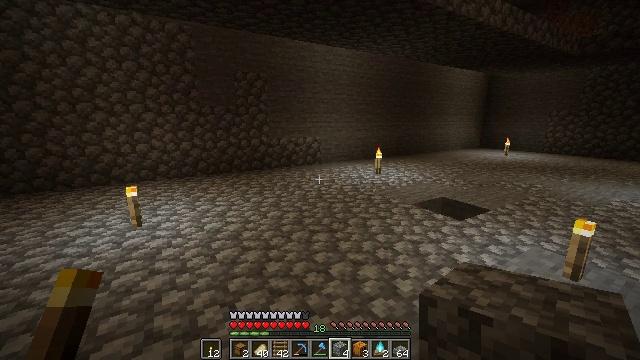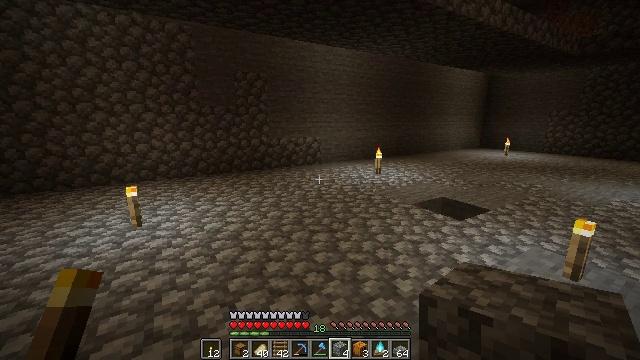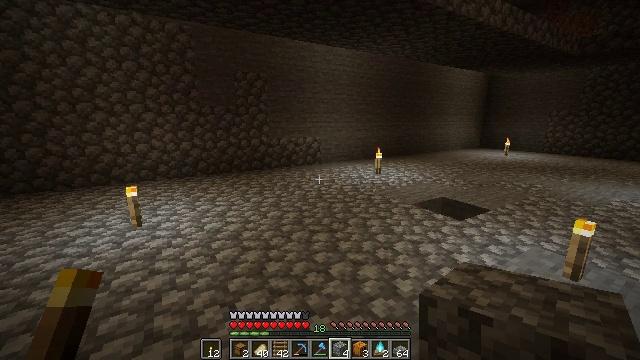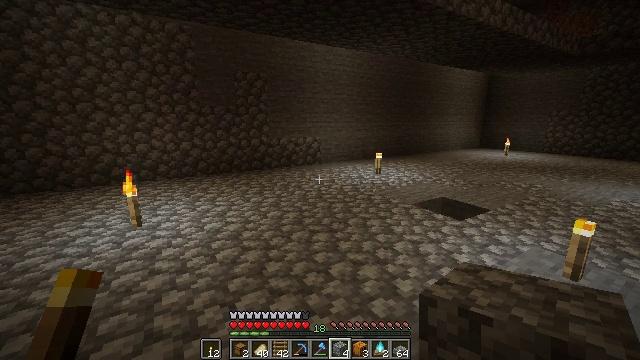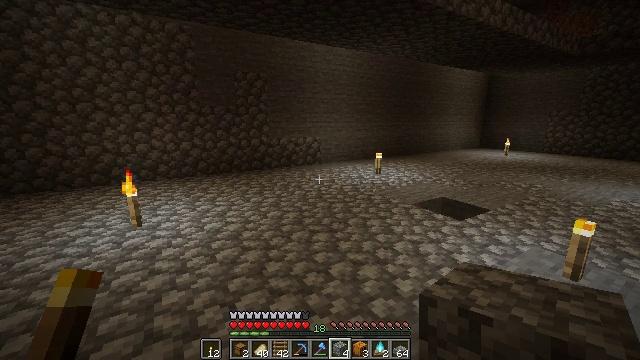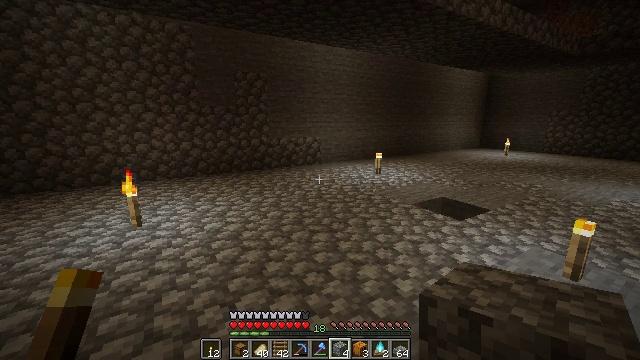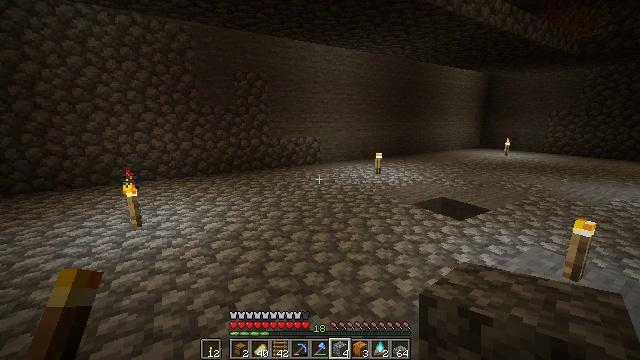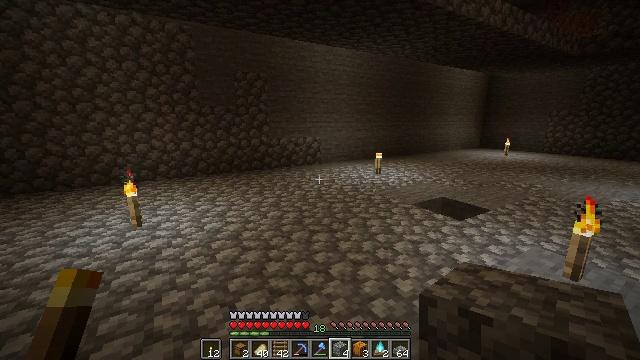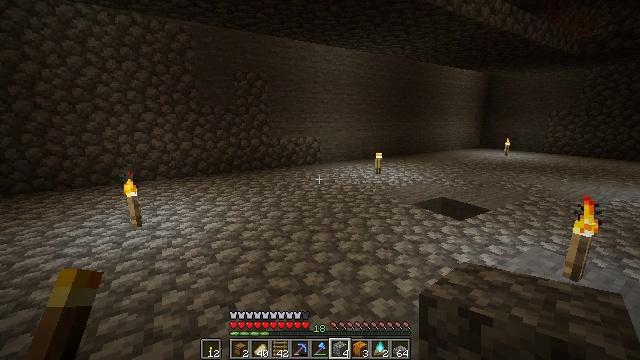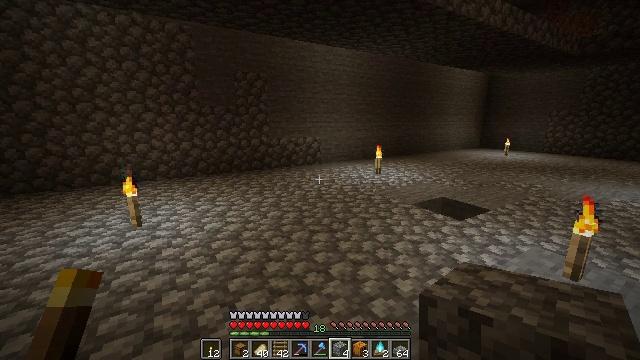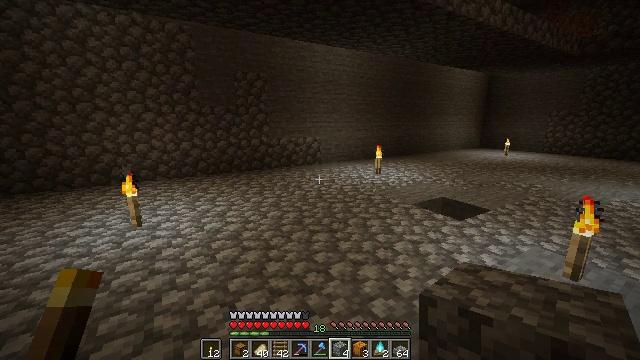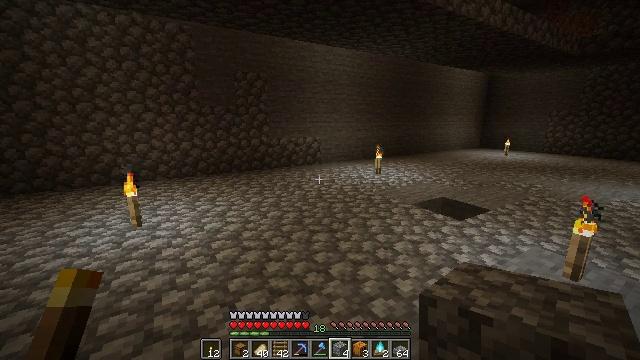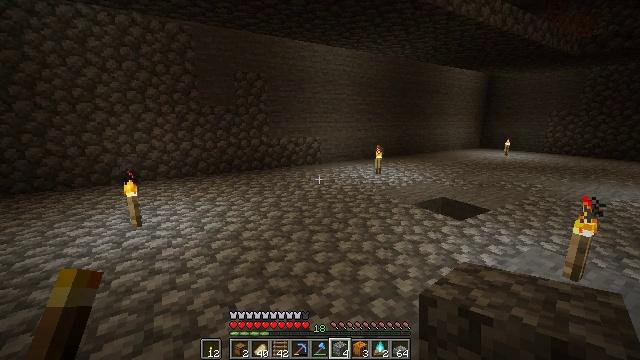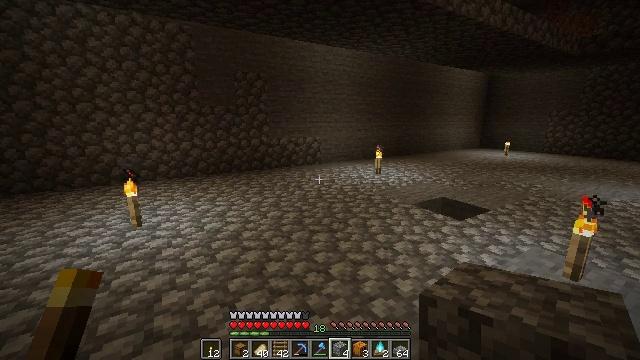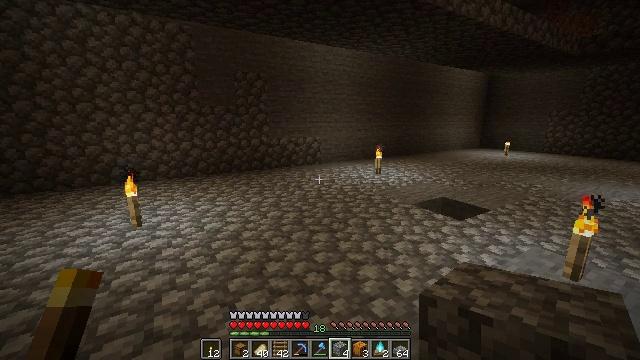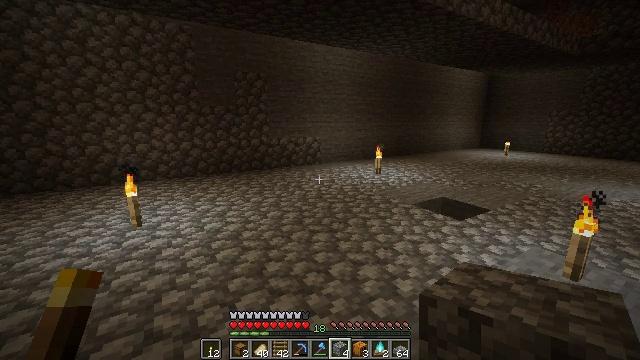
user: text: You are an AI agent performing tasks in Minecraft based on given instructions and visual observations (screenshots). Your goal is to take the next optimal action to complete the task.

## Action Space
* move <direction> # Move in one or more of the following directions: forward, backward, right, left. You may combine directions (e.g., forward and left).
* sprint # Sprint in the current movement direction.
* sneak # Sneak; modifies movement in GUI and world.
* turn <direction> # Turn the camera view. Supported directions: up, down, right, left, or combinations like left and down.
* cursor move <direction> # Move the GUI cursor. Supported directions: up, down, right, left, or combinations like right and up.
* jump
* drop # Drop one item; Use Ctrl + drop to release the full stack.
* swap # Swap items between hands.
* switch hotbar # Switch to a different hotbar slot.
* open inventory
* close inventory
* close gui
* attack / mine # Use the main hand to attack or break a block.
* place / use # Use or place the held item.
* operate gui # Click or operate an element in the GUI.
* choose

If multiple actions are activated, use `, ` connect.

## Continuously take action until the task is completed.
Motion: motion action
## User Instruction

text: Break the ladder to collect it.
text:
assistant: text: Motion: no_op
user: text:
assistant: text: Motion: no_op
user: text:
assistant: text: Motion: no_op
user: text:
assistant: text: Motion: no_op
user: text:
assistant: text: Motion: no_op
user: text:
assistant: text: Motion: no_op
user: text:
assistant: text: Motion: no_op
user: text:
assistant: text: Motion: no_op
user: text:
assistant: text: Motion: no_op
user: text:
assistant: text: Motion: no_op
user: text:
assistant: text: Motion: no_op
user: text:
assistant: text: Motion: no_op
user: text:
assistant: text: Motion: no_op
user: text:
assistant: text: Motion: no_op
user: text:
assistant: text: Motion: no_op
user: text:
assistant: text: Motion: no_op
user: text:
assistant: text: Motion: no_op
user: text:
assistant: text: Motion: no_op
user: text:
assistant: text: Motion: no_op
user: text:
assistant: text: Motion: no_op
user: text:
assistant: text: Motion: no_op
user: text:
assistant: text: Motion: no_op
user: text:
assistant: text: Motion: no_op
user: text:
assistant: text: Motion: no_op
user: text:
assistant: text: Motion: no_op
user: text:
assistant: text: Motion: no_op
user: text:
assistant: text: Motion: no_op
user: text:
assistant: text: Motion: no_op
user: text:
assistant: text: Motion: no_op
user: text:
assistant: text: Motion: no_op